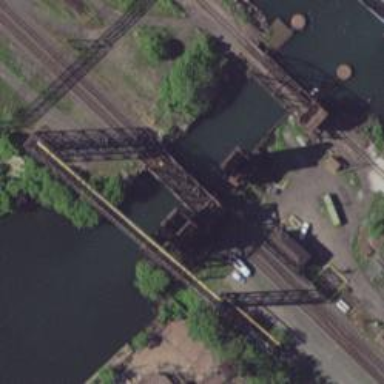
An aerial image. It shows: Disused railway bridge. The bridge is movable bascule type.